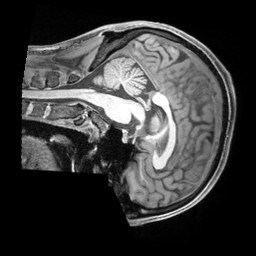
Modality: T1w
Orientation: sagittal
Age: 26
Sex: male
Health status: ill
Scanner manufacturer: siemens
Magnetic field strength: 3 T
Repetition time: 2.2 s
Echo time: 0.00218 s